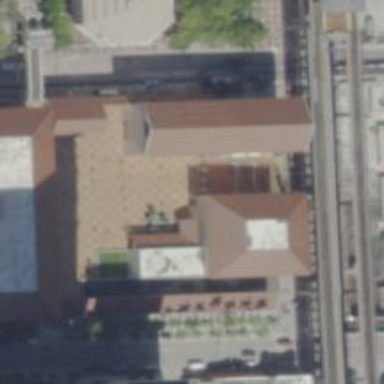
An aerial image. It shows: Arts centre.